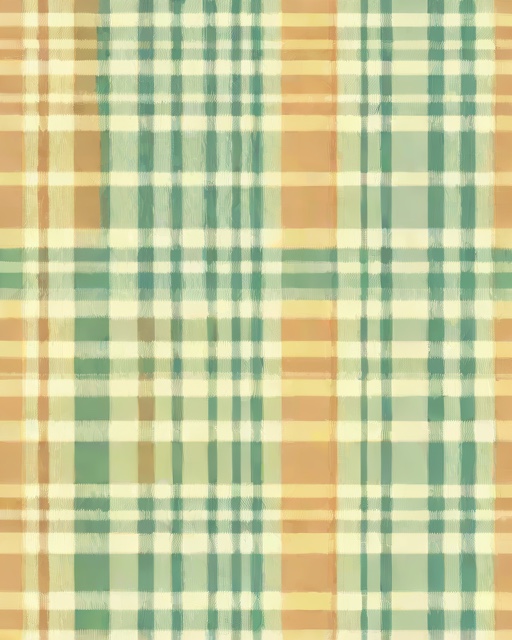
Category: Spring